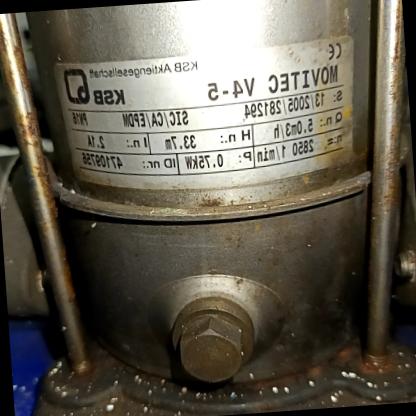
Klasa: tabliczka-znamionowa